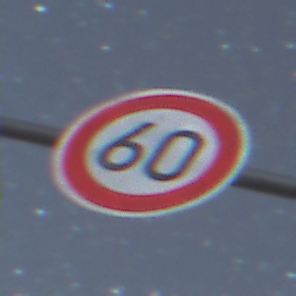
Verkehrszeichen: Geschwindigkeit60
Umgebung: Outdoor, Nature
Tageszeit: Night
Wetter: Clear
Licht: Natural
Jahreszeit: NotSpecified
Kontrast: HighContrast